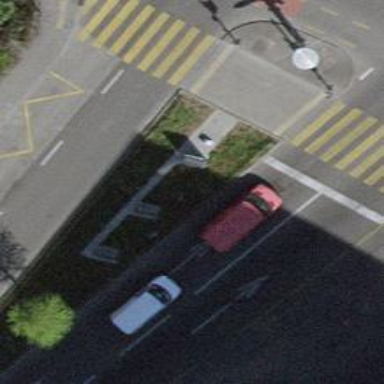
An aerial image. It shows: Bicycle repair station is available.